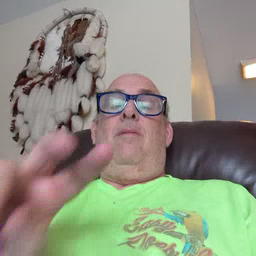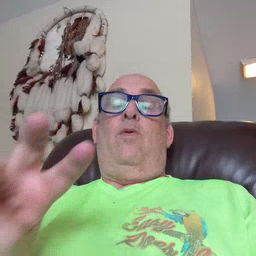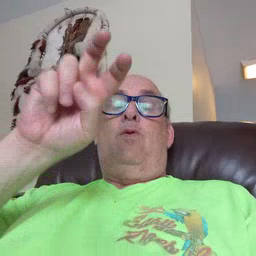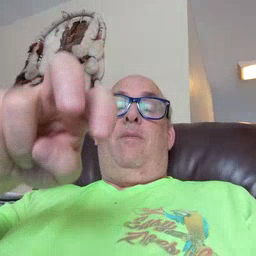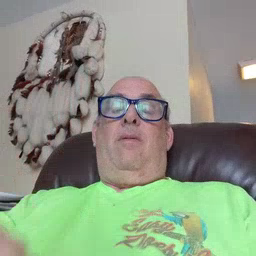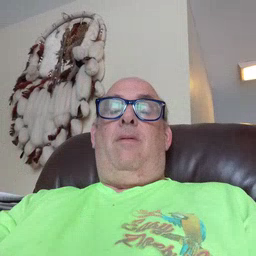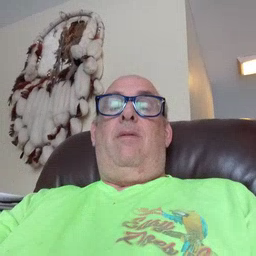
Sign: jump